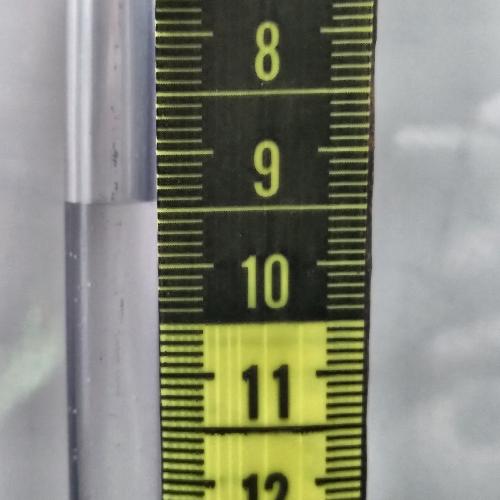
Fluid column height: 9.4 cm